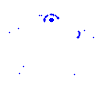
Particle: kaon